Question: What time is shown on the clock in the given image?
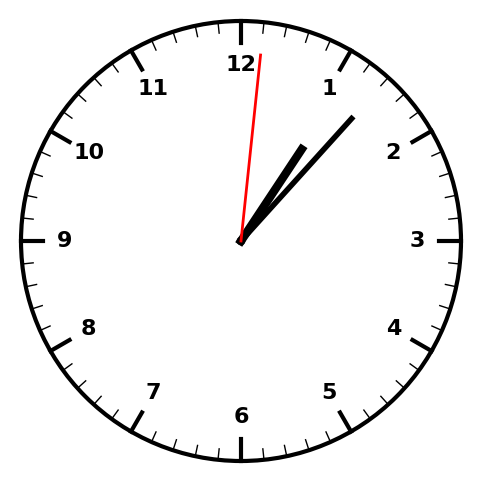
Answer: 01:07:01